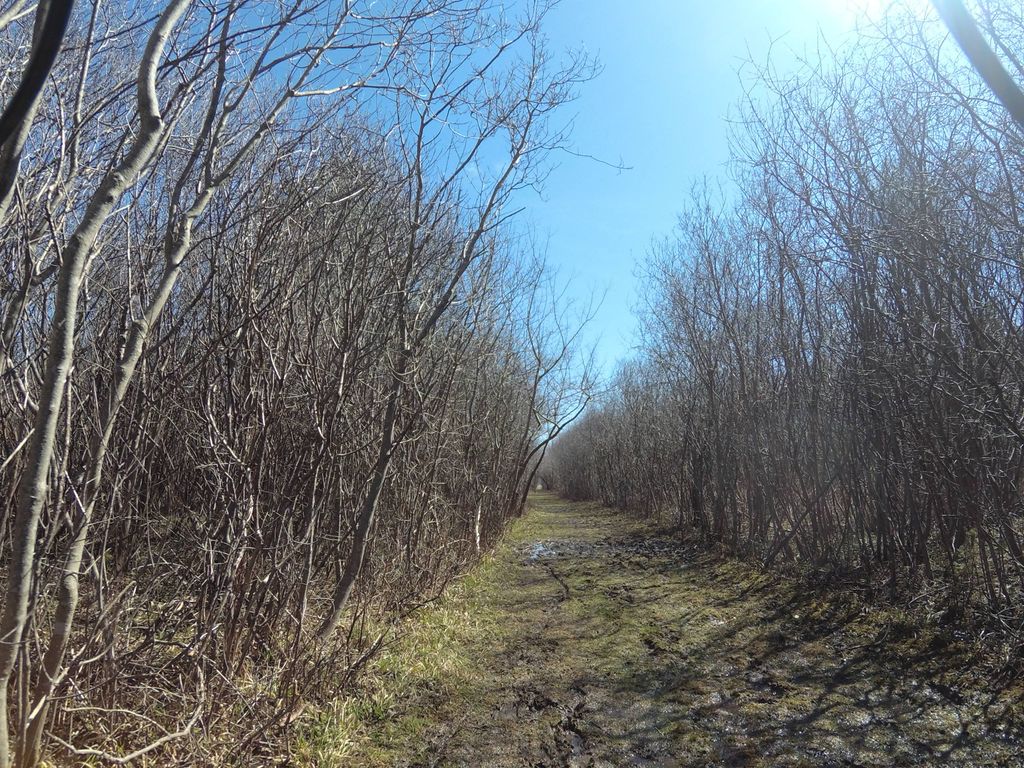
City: ottawa-gatineau